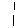
Label: line